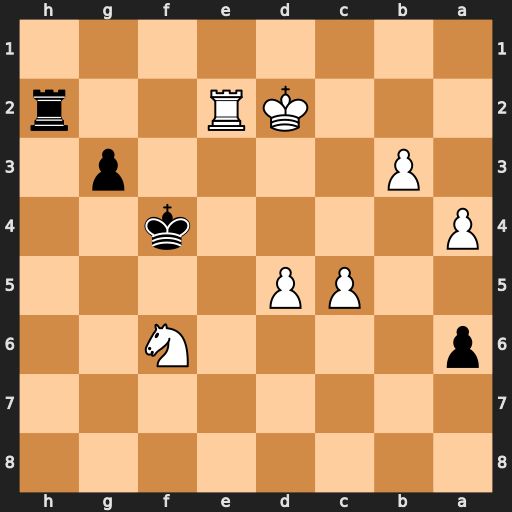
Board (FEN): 8/8/p4N2/2PP4/P4k2/1P4p1/3KR2r/8
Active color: b
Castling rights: -
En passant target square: -
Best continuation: Kf3 Rxh2 gxh2 c6 h1=Q